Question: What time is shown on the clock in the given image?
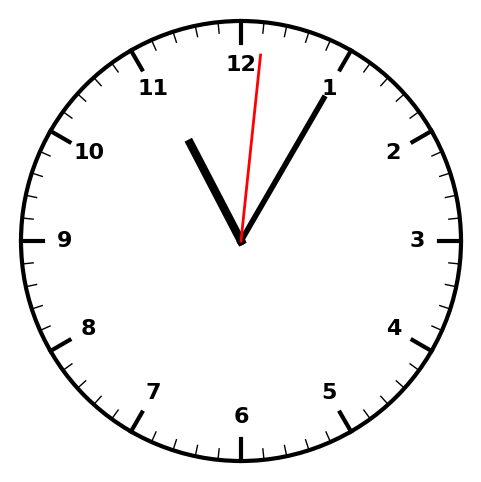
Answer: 11:05:01